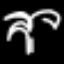
Label: palm tree